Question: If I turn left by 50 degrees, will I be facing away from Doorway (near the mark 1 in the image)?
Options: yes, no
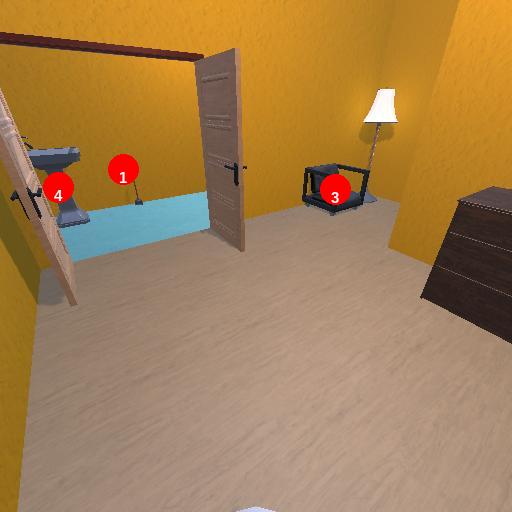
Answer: yes